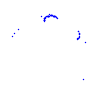
Particle: proton